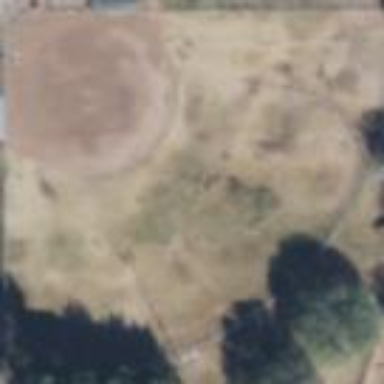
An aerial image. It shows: Softball pitch for leisure and sport activities.